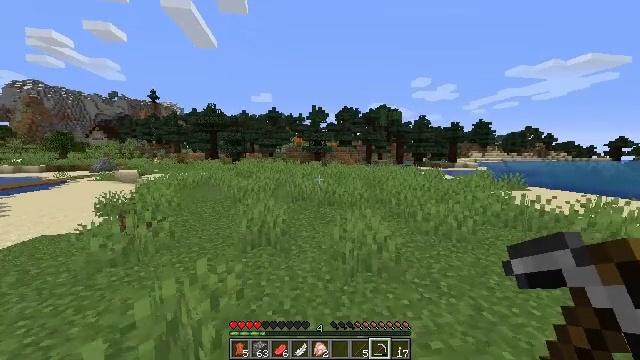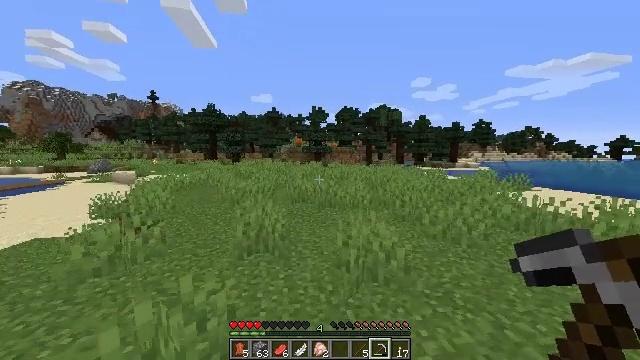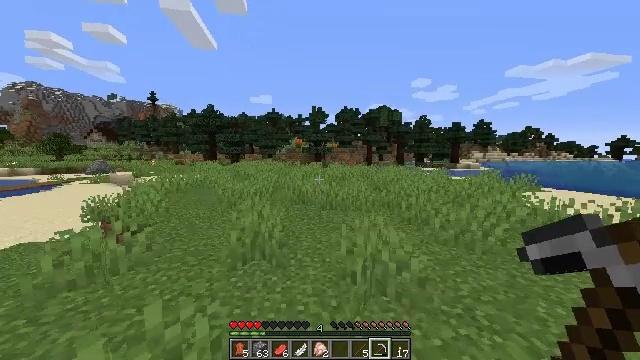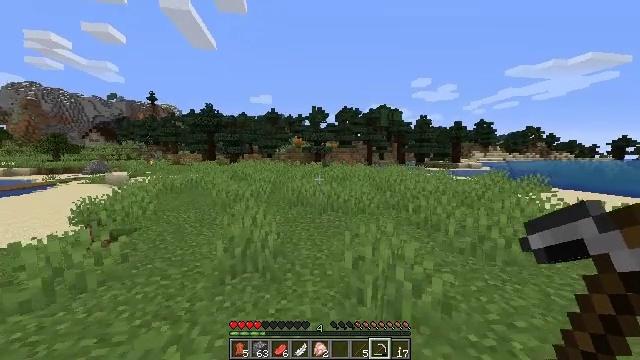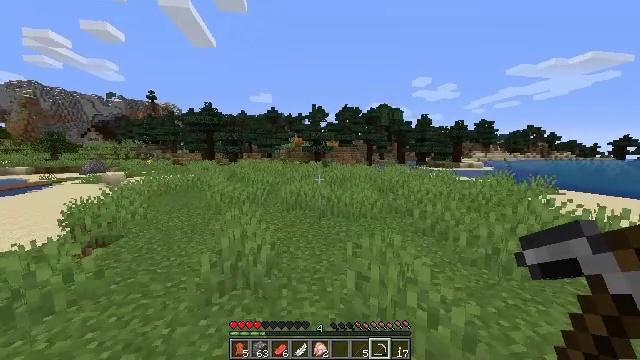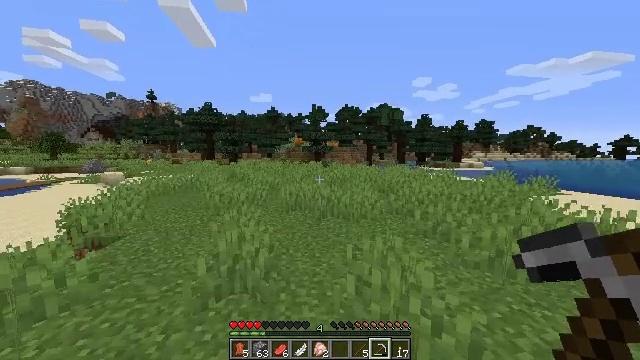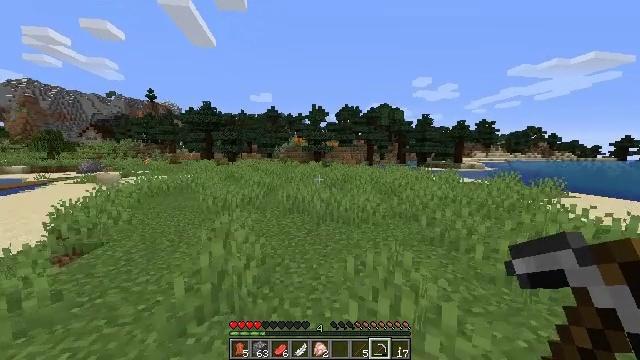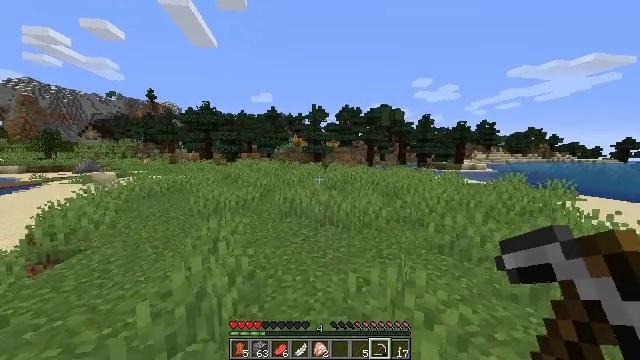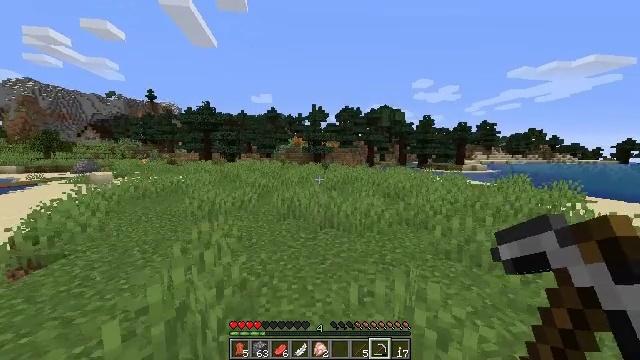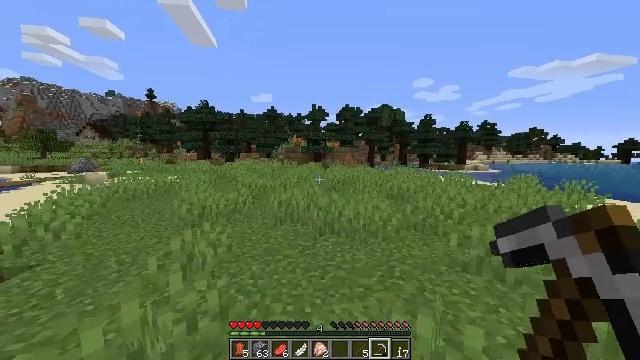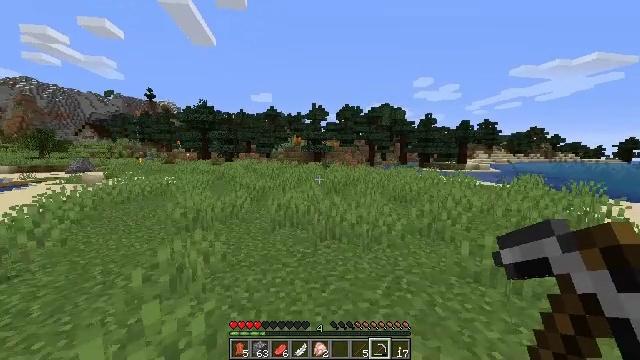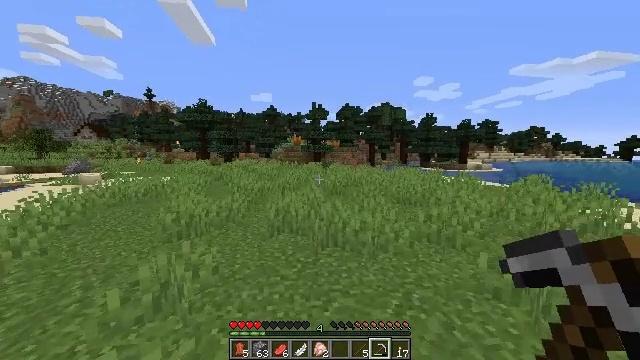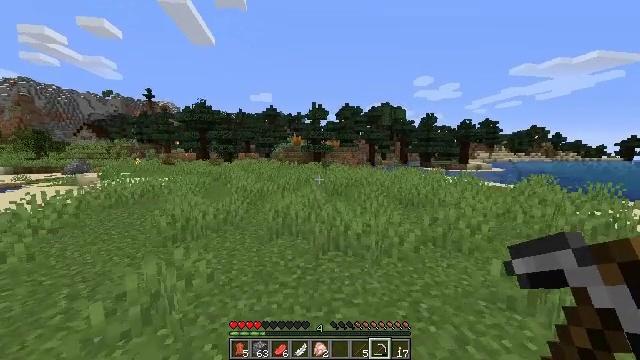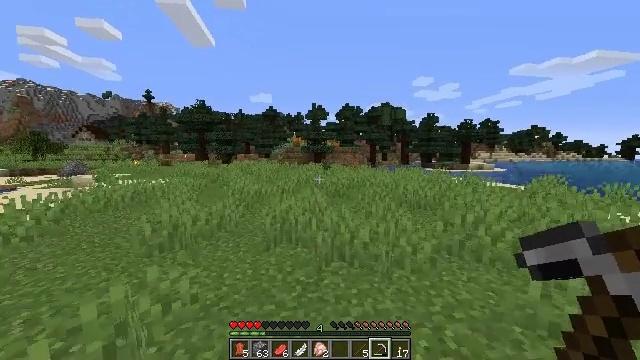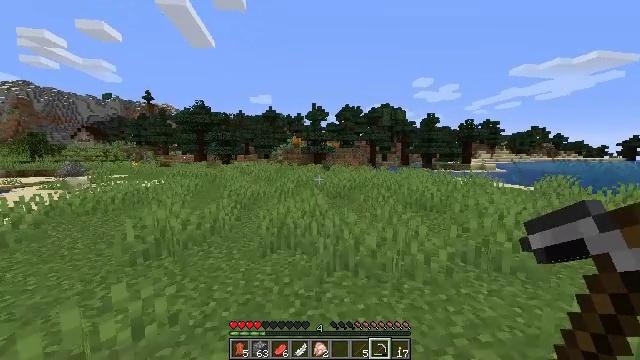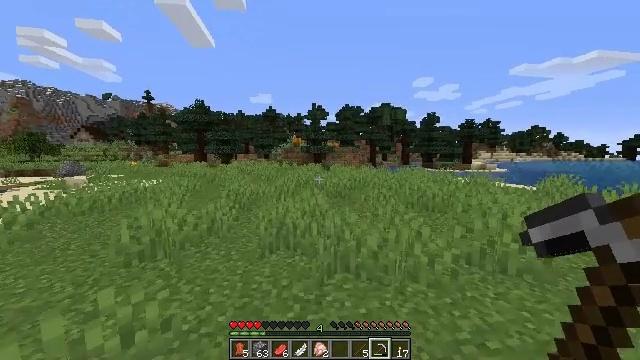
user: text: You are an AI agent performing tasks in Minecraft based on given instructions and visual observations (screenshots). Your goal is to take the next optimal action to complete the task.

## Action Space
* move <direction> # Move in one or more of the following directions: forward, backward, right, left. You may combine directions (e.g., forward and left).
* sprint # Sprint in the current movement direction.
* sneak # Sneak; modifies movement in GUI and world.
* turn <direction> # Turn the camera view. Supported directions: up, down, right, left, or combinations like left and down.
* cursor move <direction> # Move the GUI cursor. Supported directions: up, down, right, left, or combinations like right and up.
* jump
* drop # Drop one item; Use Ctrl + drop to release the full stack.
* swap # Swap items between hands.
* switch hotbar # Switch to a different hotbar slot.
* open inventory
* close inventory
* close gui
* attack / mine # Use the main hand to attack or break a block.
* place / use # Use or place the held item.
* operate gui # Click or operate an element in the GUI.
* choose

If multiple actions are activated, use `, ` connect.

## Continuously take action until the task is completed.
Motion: motion action
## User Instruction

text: Break the attached pumpkin stem.
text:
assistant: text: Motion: move forward
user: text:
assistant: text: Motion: move forward
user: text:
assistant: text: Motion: move forward
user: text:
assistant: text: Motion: move forward
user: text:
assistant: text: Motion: move forward
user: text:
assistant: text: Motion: move forward
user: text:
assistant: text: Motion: move forward
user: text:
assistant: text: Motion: move forward
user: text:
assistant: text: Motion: move forward
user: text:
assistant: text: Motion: move forward
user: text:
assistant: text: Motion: move forward
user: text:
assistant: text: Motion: move forward
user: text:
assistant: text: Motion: move forward
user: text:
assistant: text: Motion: move forward
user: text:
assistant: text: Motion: move forward
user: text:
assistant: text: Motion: move forward
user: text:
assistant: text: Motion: move forward
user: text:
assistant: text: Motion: move forward
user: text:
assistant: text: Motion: move forward
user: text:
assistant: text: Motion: move forward
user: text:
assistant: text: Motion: move forward
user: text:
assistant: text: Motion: move forward
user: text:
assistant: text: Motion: move forward
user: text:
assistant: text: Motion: move forward
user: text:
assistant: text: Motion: move forward
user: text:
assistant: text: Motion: move forward
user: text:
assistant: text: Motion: move forward
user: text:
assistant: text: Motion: move forward
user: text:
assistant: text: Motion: move forward
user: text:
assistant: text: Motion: move forward